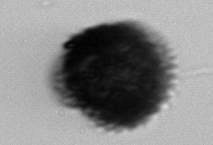
Label: Gonyaulax